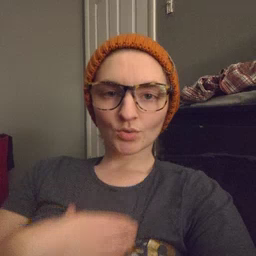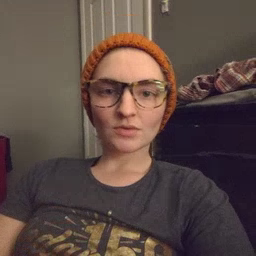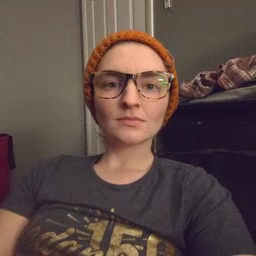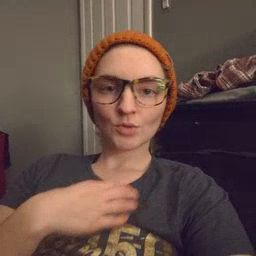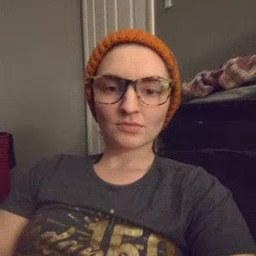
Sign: hungry